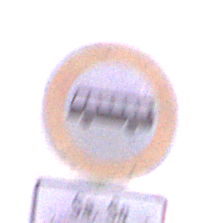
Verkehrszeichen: VerbotKraftomnibusse
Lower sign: ZeitangabenMitBeschraenkungAufWochentage9
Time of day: SunriseSunset
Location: Outdoor (Nature)
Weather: PartlyCloudy
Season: NotSpecified
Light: Natural